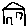
Label: house